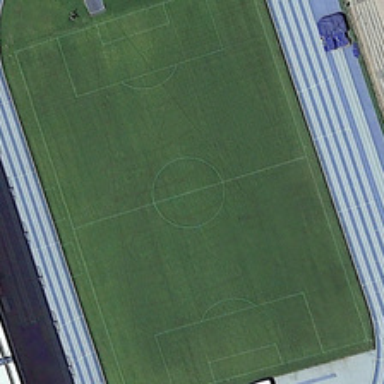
The playground consists of a blue track and a green football field .